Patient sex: F
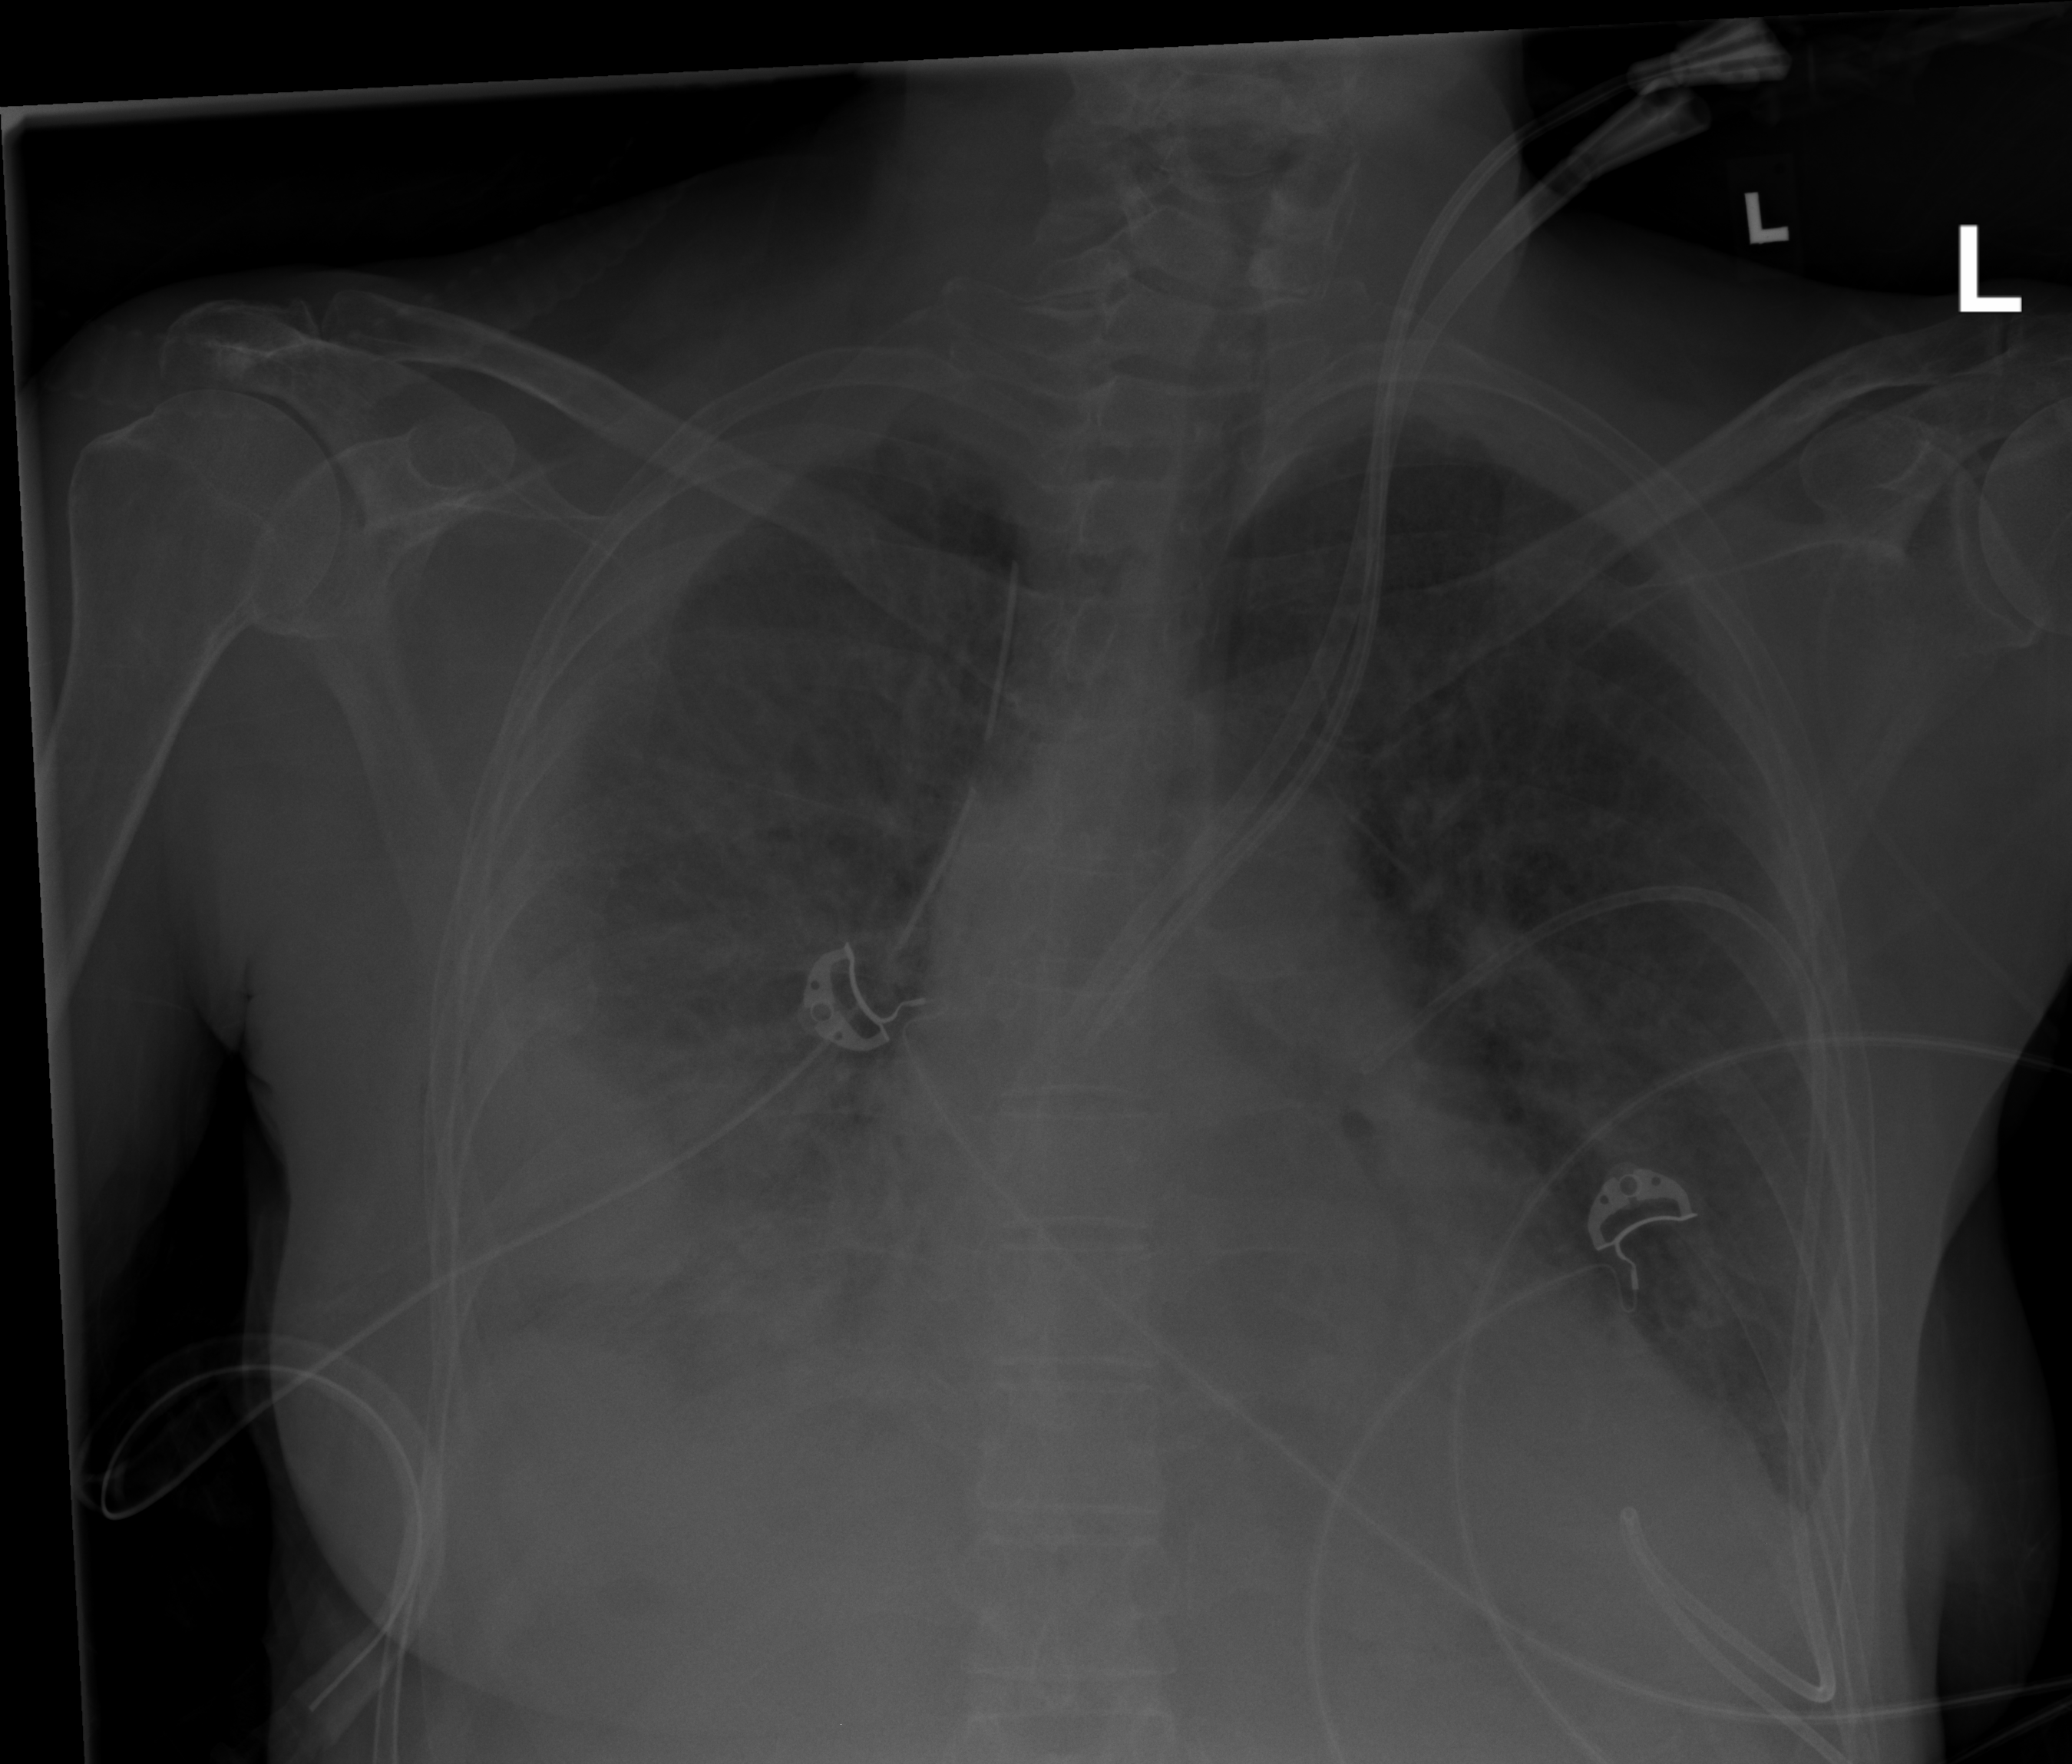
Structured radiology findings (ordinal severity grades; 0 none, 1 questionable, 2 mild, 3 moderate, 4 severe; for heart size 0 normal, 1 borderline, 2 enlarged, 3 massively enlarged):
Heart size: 2
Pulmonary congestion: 3
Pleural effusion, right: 3
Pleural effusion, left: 2
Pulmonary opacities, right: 3
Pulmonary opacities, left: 2
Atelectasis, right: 3
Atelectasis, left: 2